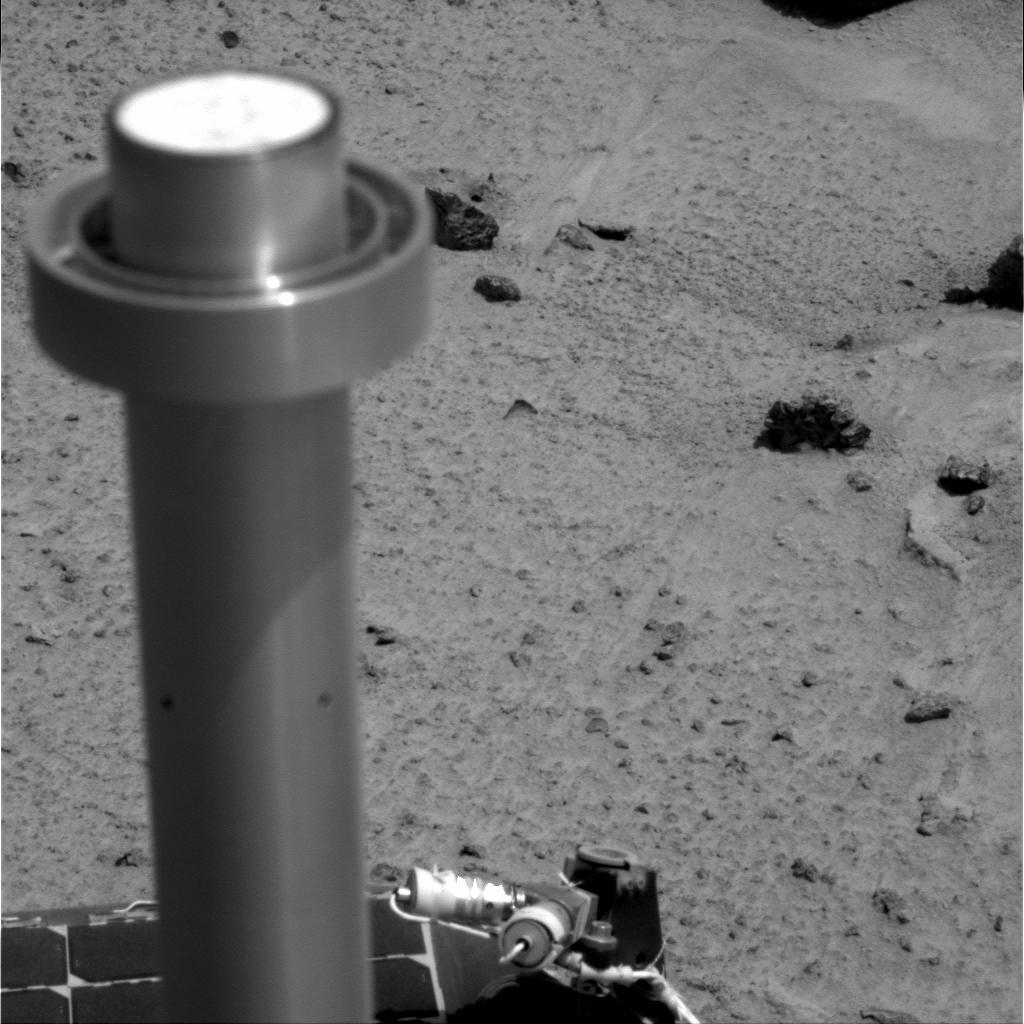
Terrain classes present: Background, Bedrock, Gravel / Sand / Soil, Rock, Shadow